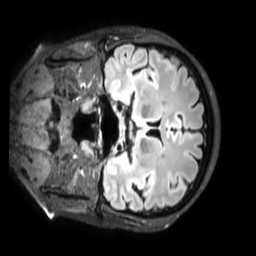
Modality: FLAIR
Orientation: coronal
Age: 54
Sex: female
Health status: healthy
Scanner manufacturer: philips
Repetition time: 4.8 s
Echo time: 0.2758 s